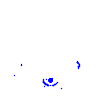
Particle: electron